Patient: sex M, age 53
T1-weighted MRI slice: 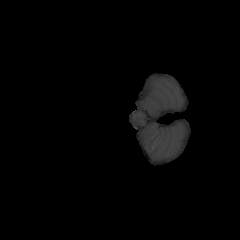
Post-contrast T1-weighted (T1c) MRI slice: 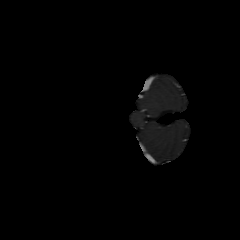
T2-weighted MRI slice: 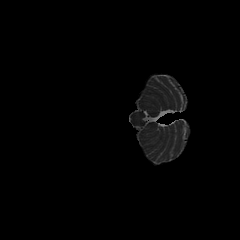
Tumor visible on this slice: no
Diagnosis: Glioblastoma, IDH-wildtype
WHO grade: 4